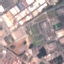
Label: Industrial